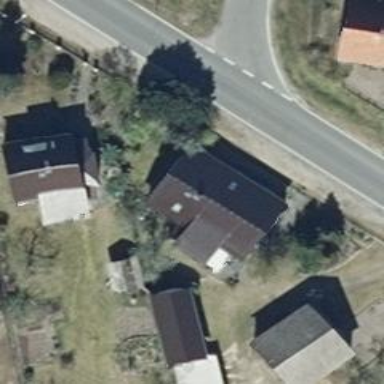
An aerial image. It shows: Gabled house with black roof. The house has beige exterior. The roof is oriented along the building.